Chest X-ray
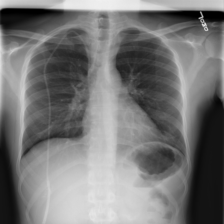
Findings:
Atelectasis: negative
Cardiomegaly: negative
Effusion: negative
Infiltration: negative
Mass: negative
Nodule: negative
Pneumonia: negative
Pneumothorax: negative
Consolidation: negative
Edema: negative
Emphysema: negative
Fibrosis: negative
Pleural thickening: negative
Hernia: negative